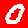
Digit: 0